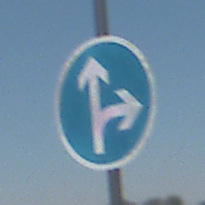
Verkehrszeichen: VorgeschriebeneFahrtrichtungGeradeausOderRechts
Umgebung: Outdoor, Nature
Tageszeit: Midday
Wetter: Clear
Licht: Natural
Jahreszeit: NotSpecified
Kontrast: HighContrast